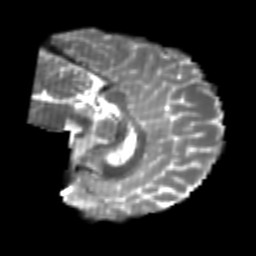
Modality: T2w
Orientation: sagittal
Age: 21
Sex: male
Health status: healthy
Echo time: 0.074 s